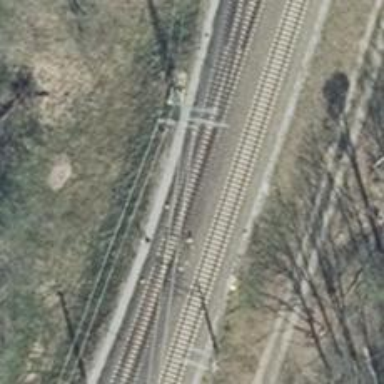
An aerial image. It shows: Railway switch with the turnout side on the left.